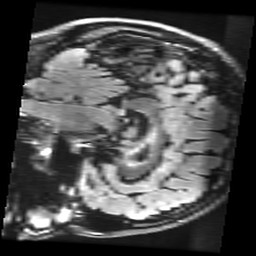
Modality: FLAIR
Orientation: sagittal
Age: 23
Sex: female
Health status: healthy
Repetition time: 12 s
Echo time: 0.09782 s